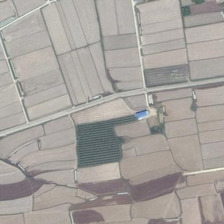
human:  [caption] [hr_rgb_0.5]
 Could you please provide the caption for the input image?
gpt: it is a large piece of farmland .

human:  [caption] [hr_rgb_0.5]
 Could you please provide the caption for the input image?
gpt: it is a large piece of farmland .

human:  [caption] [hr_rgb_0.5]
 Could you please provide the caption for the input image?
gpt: it is a large piece of farmland .

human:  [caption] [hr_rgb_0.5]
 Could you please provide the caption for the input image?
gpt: it is a large piece of farmland .

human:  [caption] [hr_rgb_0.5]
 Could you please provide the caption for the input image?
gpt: it is a large piece of farmland .